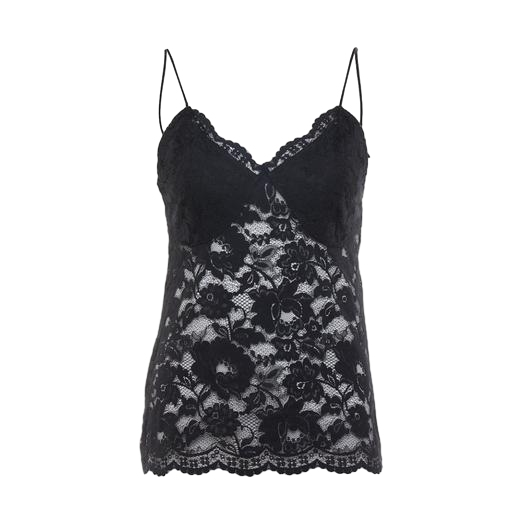
black lace cami, black dentelle lace-detail camisole, black curve cami rib lace, white background